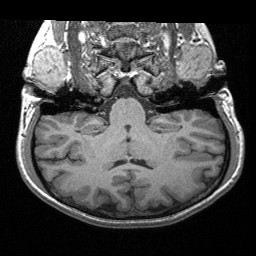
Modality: T1w
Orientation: sagittal